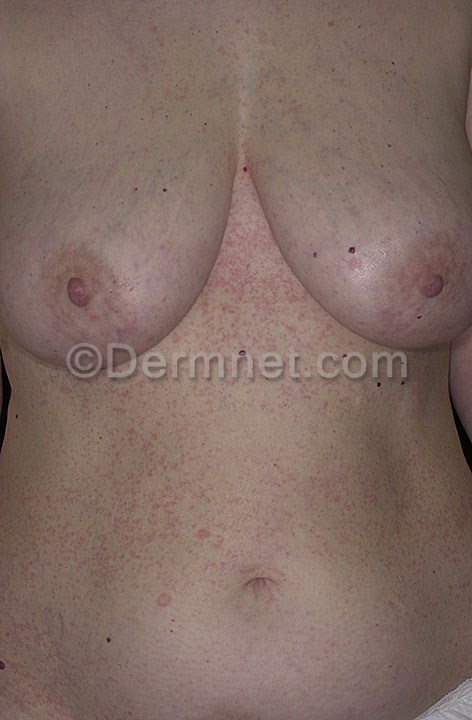
Disease: Exanthems and Drug Eruptions